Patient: sex F, age 63
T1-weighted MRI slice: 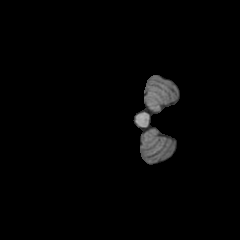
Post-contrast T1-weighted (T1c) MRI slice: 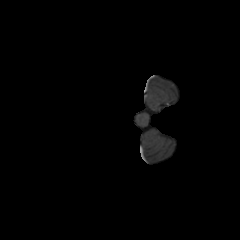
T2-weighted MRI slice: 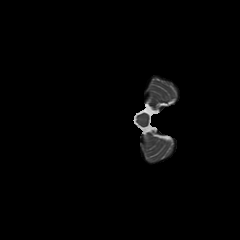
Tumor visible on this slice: no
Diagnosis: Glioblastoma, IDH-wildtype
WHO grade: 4